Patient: sex F, age 75
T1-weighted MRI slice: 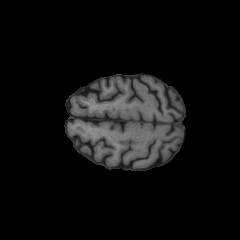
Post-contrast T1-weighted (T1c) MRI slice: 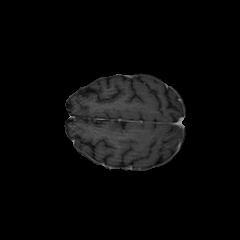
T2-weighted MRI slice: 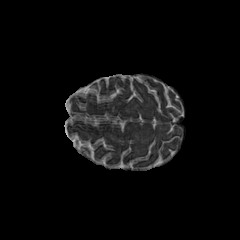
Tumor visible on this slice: no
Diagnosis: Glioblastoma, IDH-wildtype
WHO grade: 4